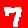
Digit: 7